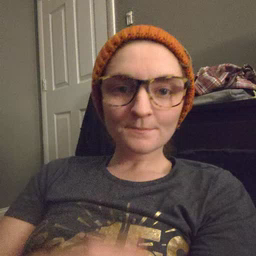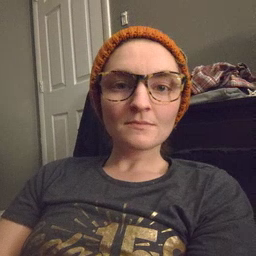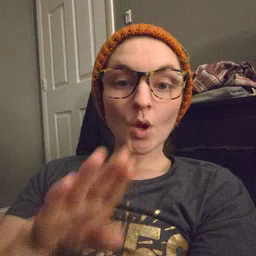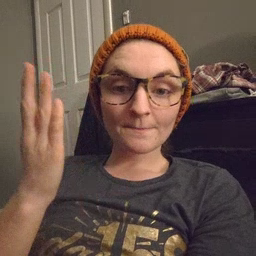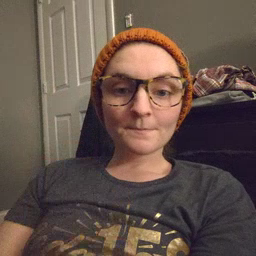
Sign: open